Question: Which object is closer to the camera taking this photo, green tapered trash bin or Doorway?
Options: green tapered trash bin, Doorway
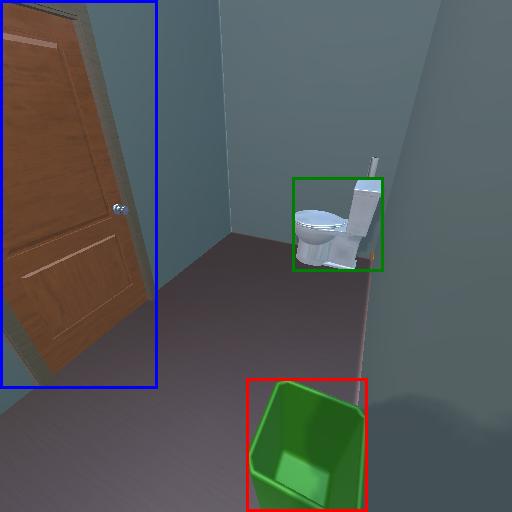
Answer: green tapered trash bin